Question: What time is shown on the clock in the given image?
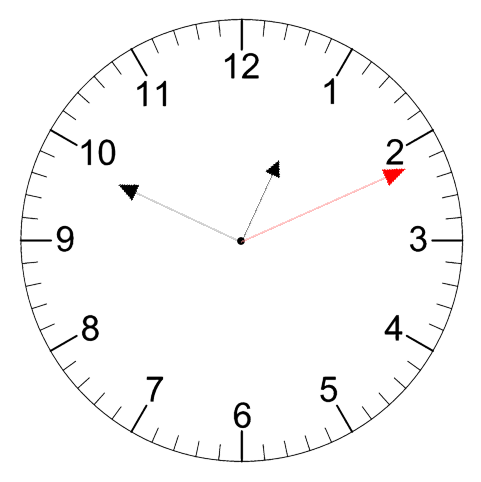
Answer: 12:49:11